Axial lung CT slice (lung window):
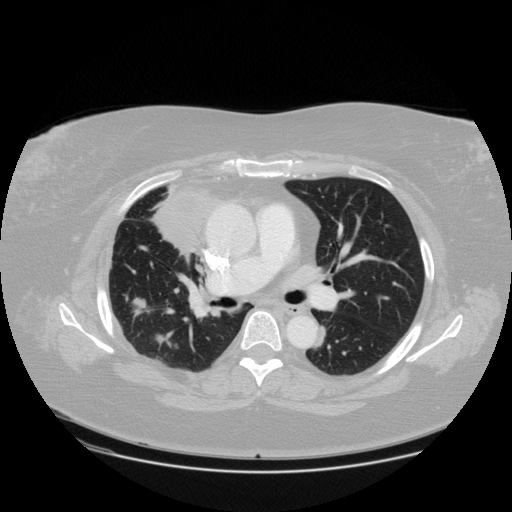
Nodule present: yes
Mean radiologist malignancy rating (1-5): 4.5